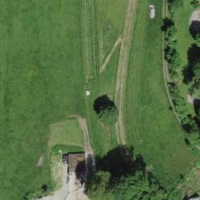
EUNIS habitat code: 25
Species observed at this site:
Milvus migrans